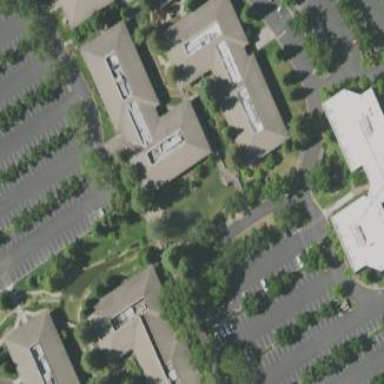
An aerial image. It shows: Commercial building.